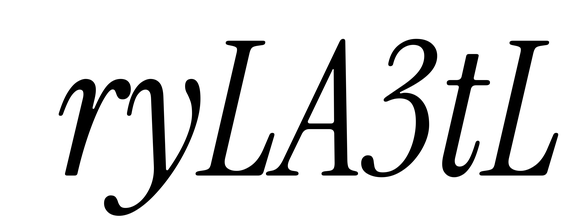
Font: InstrumentSerif-Italic